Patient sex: F
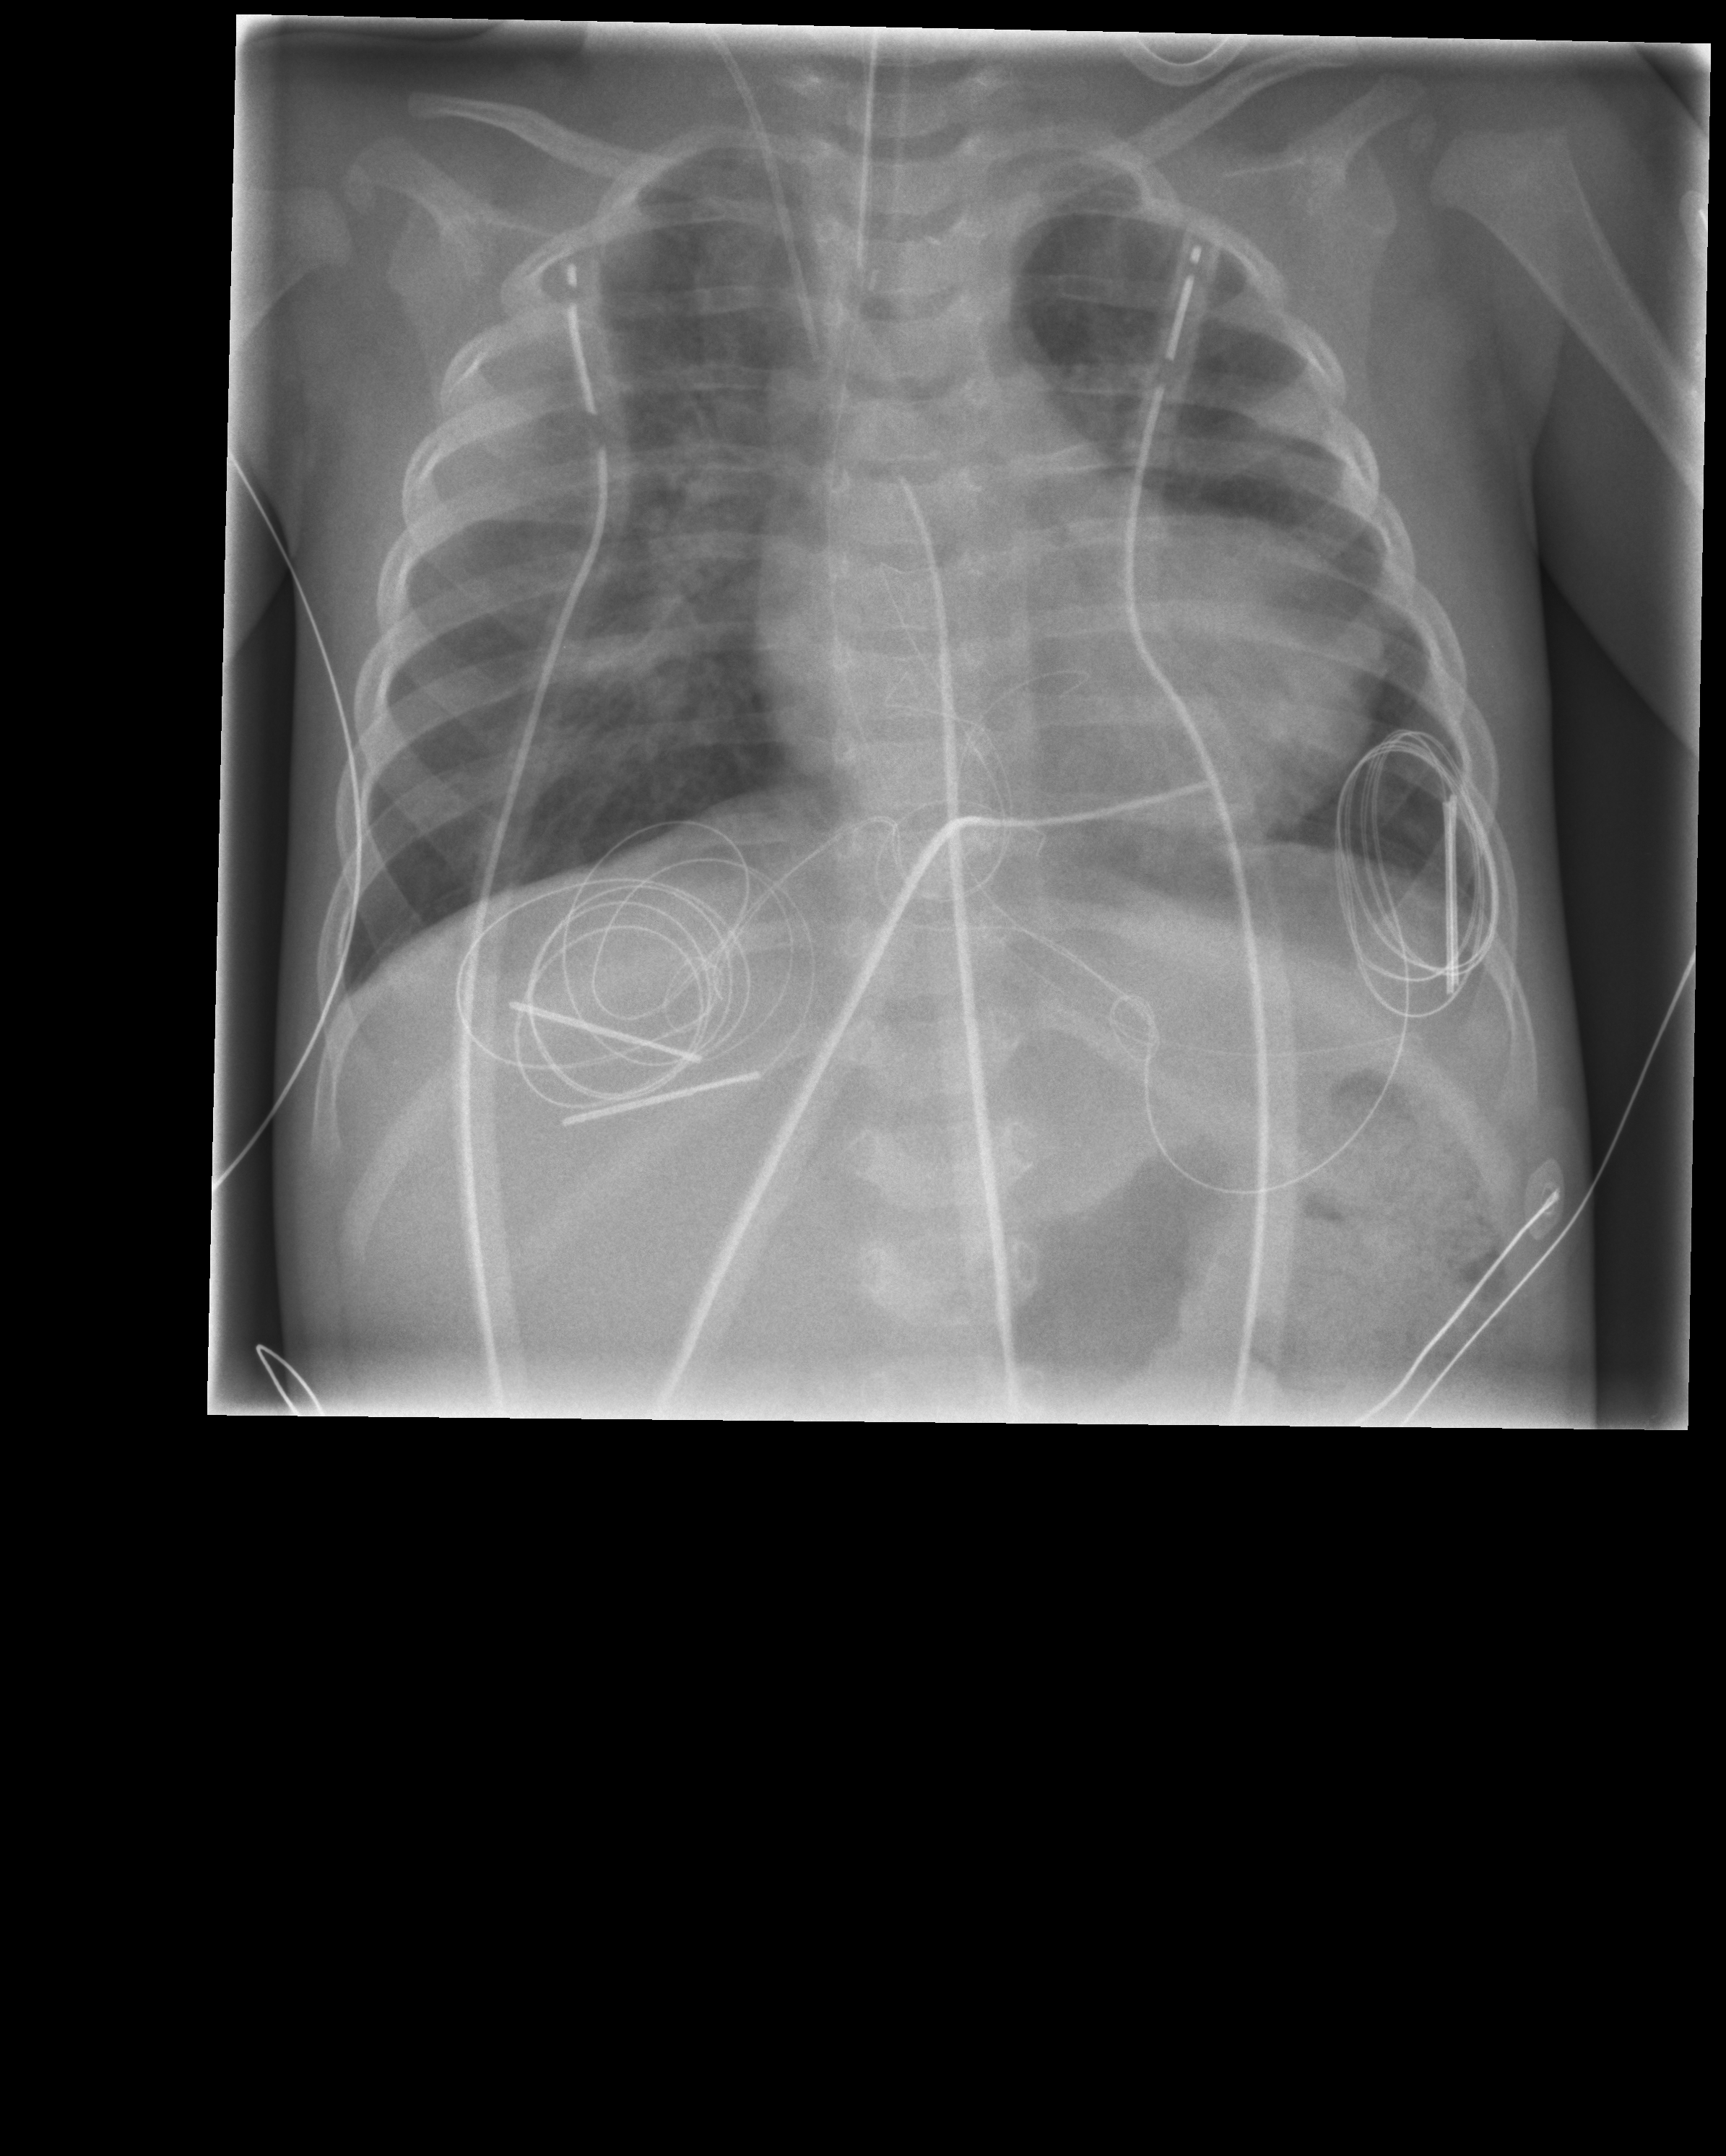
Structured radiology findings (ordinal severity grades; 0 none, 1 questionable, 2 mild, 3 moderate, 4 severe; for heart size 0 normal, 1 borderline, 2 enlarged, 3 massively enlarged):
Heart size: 2
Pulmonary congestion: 3
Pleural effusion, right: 0
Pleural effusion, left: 0
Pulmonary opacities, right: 2
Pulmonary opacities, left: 2
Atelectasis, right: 0
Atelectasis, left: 0